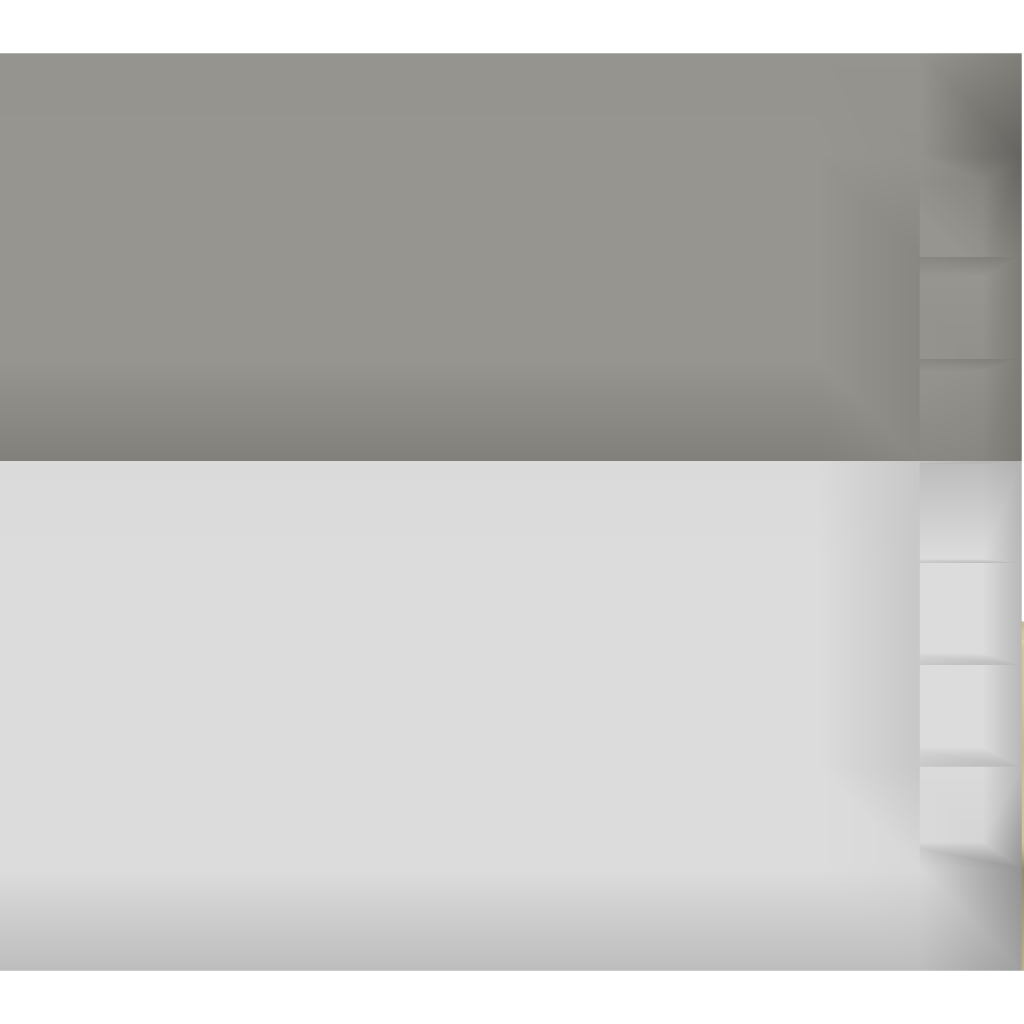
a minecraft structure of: Small PvP Arena